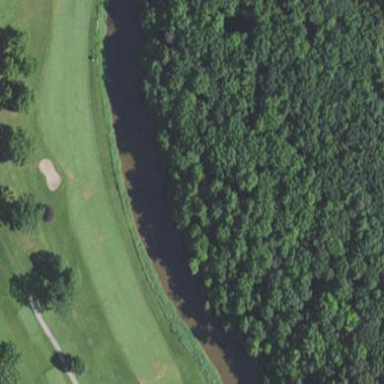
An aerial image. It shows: Grassy area designated as golf fairway.